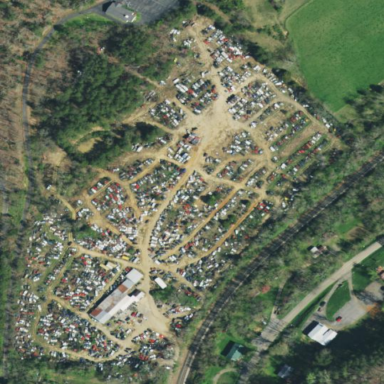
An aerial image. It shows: Scrap yard situated in industrial area.